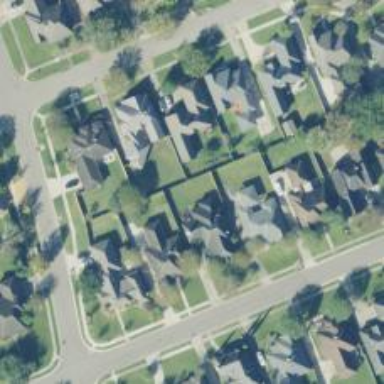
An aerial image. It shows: Neighborhood.